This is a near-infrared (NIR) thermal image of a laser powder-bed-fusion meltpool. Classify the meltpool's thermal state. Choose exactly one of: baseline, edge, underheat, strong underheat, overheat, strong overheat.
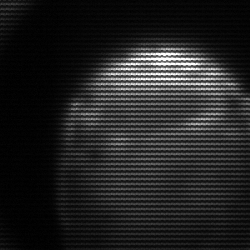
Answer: edge